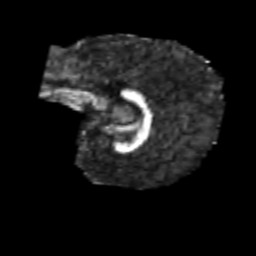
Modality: FA
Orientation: sagittal
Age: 7
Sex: male
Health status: healthy